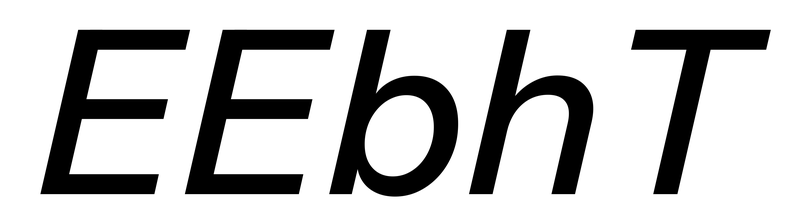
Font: InstrumentSans-Italic_Medium_Italic